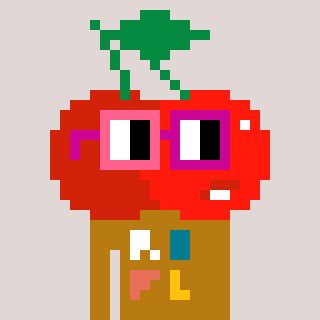
a pixel art character with square pink and red glasses, a cherry-shaped head and a gold-colored body on a warm background